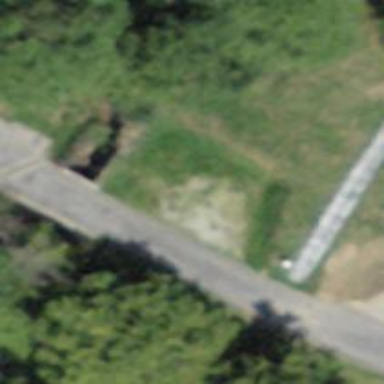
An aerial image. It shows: Track road on bridge with grade 1 track type.